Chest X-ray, PA view. Patient: 64 years old, sex M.
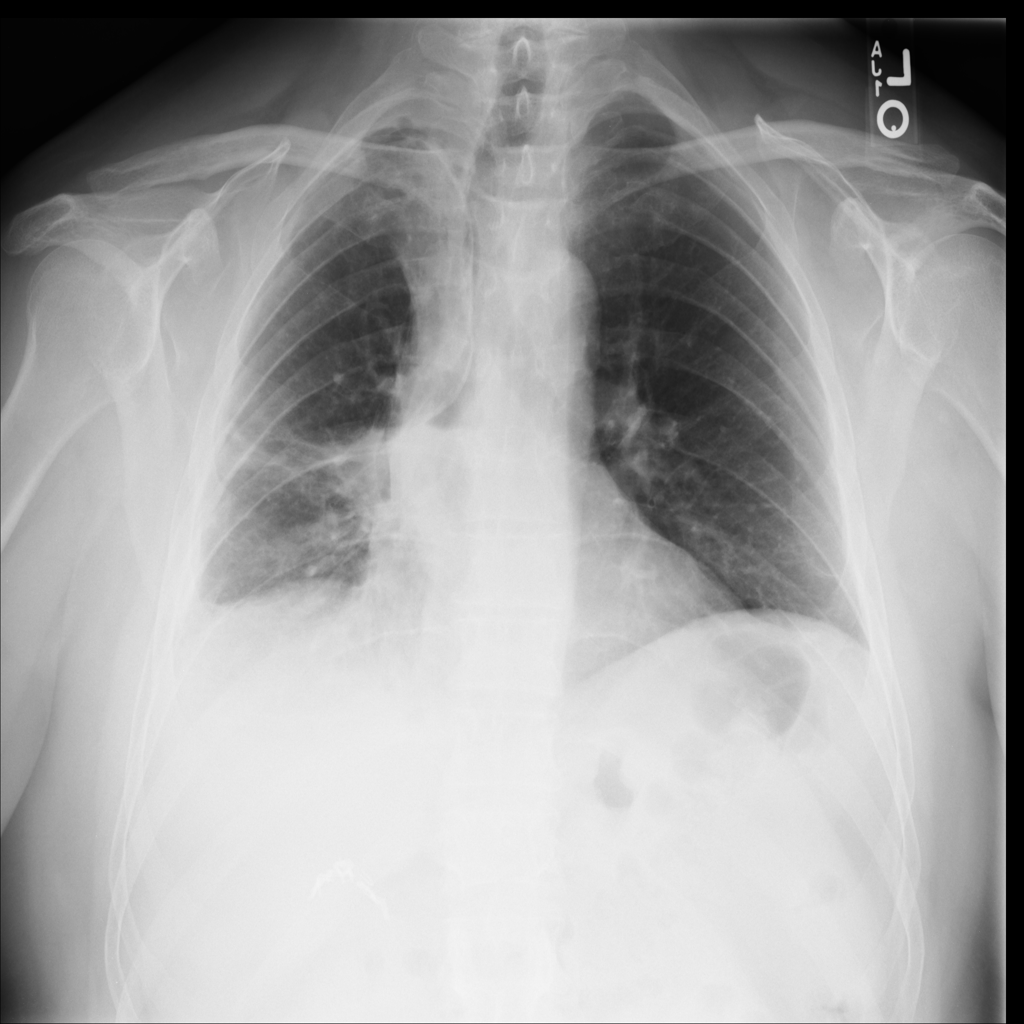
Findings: Atelectasis, Mass, Pleural_Thickening